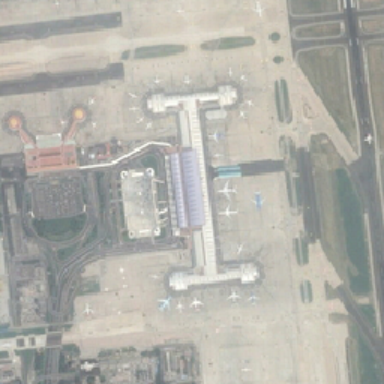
The plane was parked on the white paint apron .